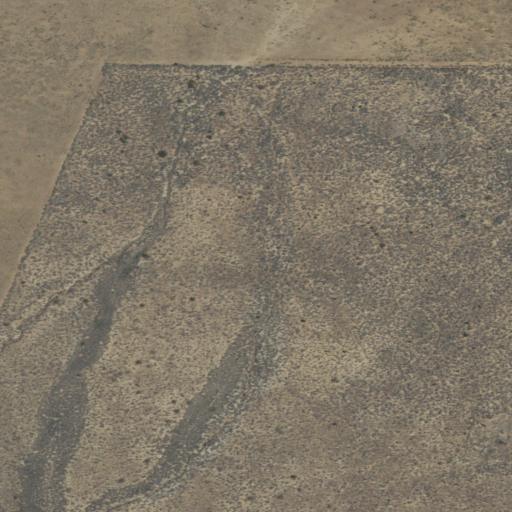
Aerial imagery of valley in California named Wagner Canyon containing shrub and grassland